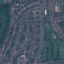
Land use / land cover: Residential